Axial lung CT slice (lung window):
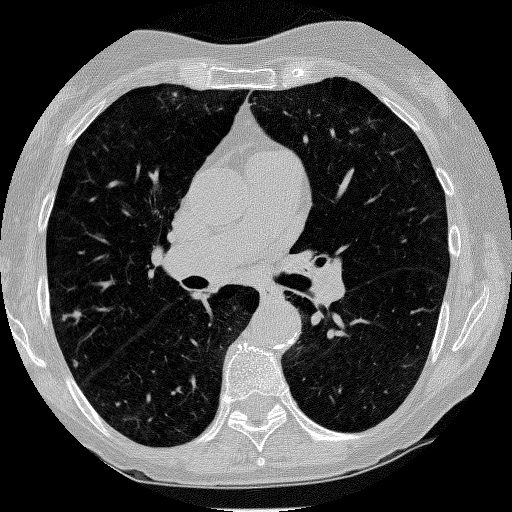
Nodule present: yes
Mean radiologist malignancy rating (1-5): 3